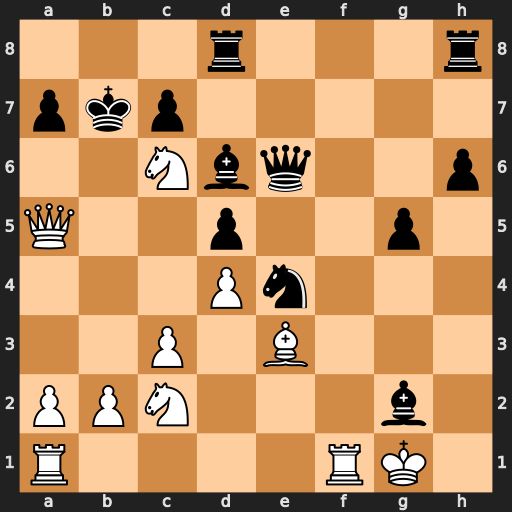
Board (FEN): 3r3r/pkp5/2Nbq2p/Q2p2p1/3Pn3/2P1B3/PPN3b1/R4RK1
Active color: w
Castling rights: -
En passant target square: -
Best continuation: Qb5+ Ka8 Qa6 Bh2+ Kxg2 Qg4+ Kh1 Ng3+ Kxh2